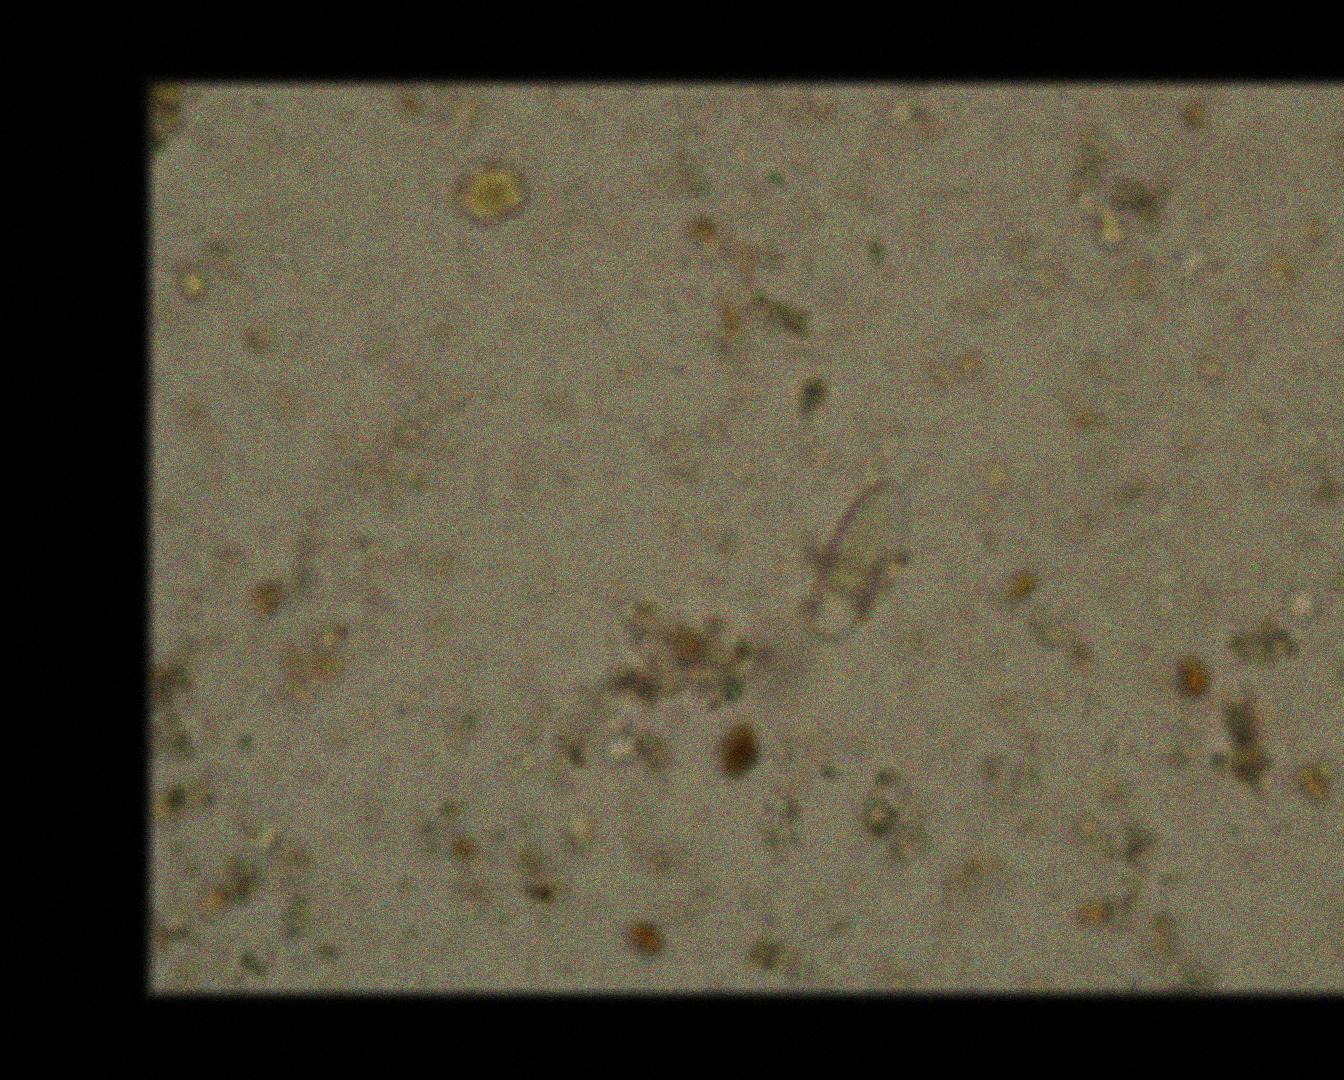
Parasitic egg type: Enterobius vermicularis